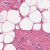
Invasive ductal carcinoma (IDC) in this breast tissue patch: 0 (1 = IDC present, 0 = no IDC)